Field crop: maize
Growth stage: 2
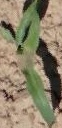
Species: maize